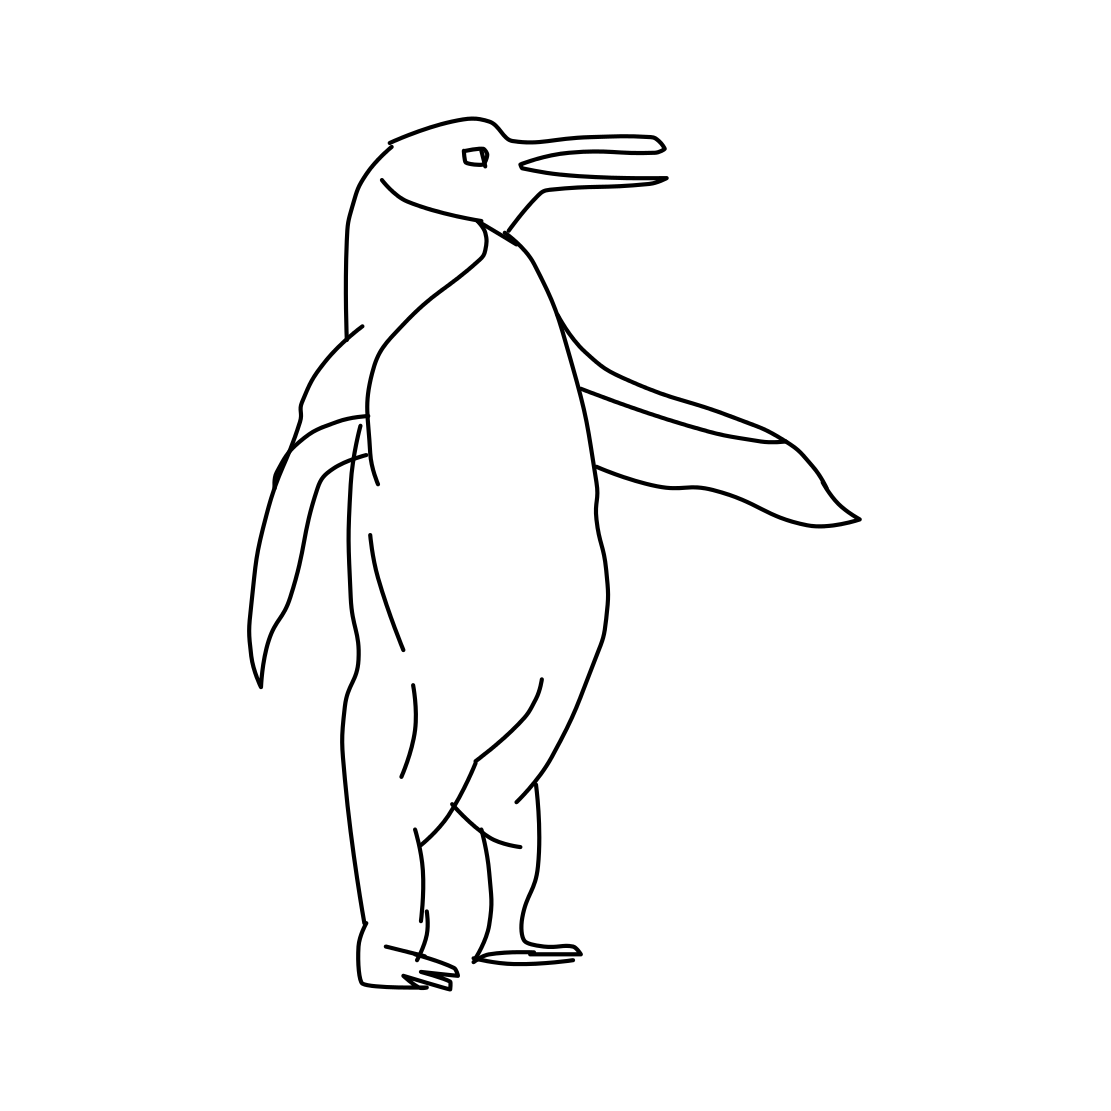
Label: penguin